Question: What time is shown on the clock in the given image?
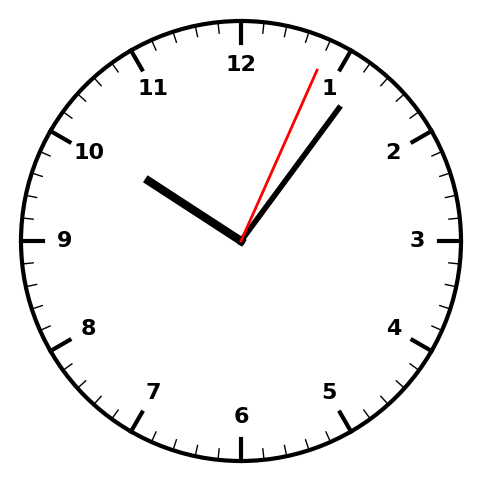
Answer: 10:06:04